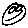
Label: smiley face